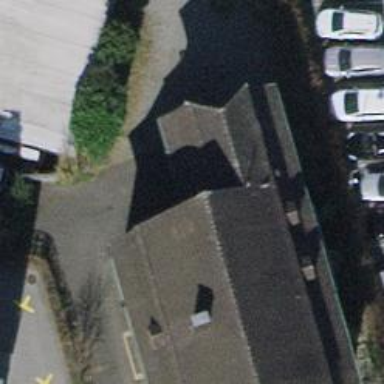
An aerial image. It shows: Commercial building.